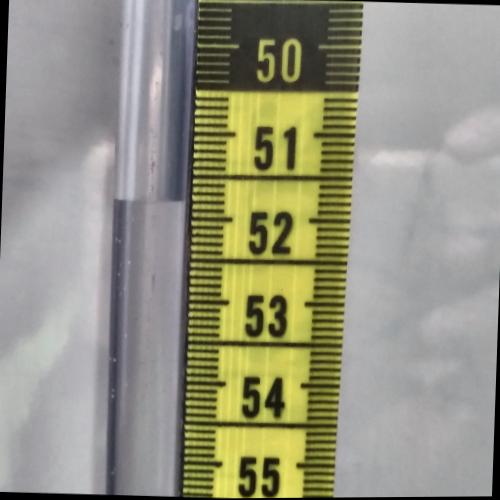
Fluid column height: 51.8 cm